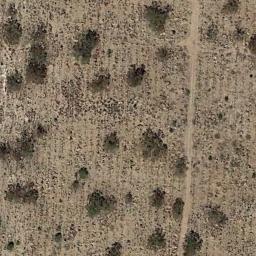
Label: chaparral